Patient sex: F
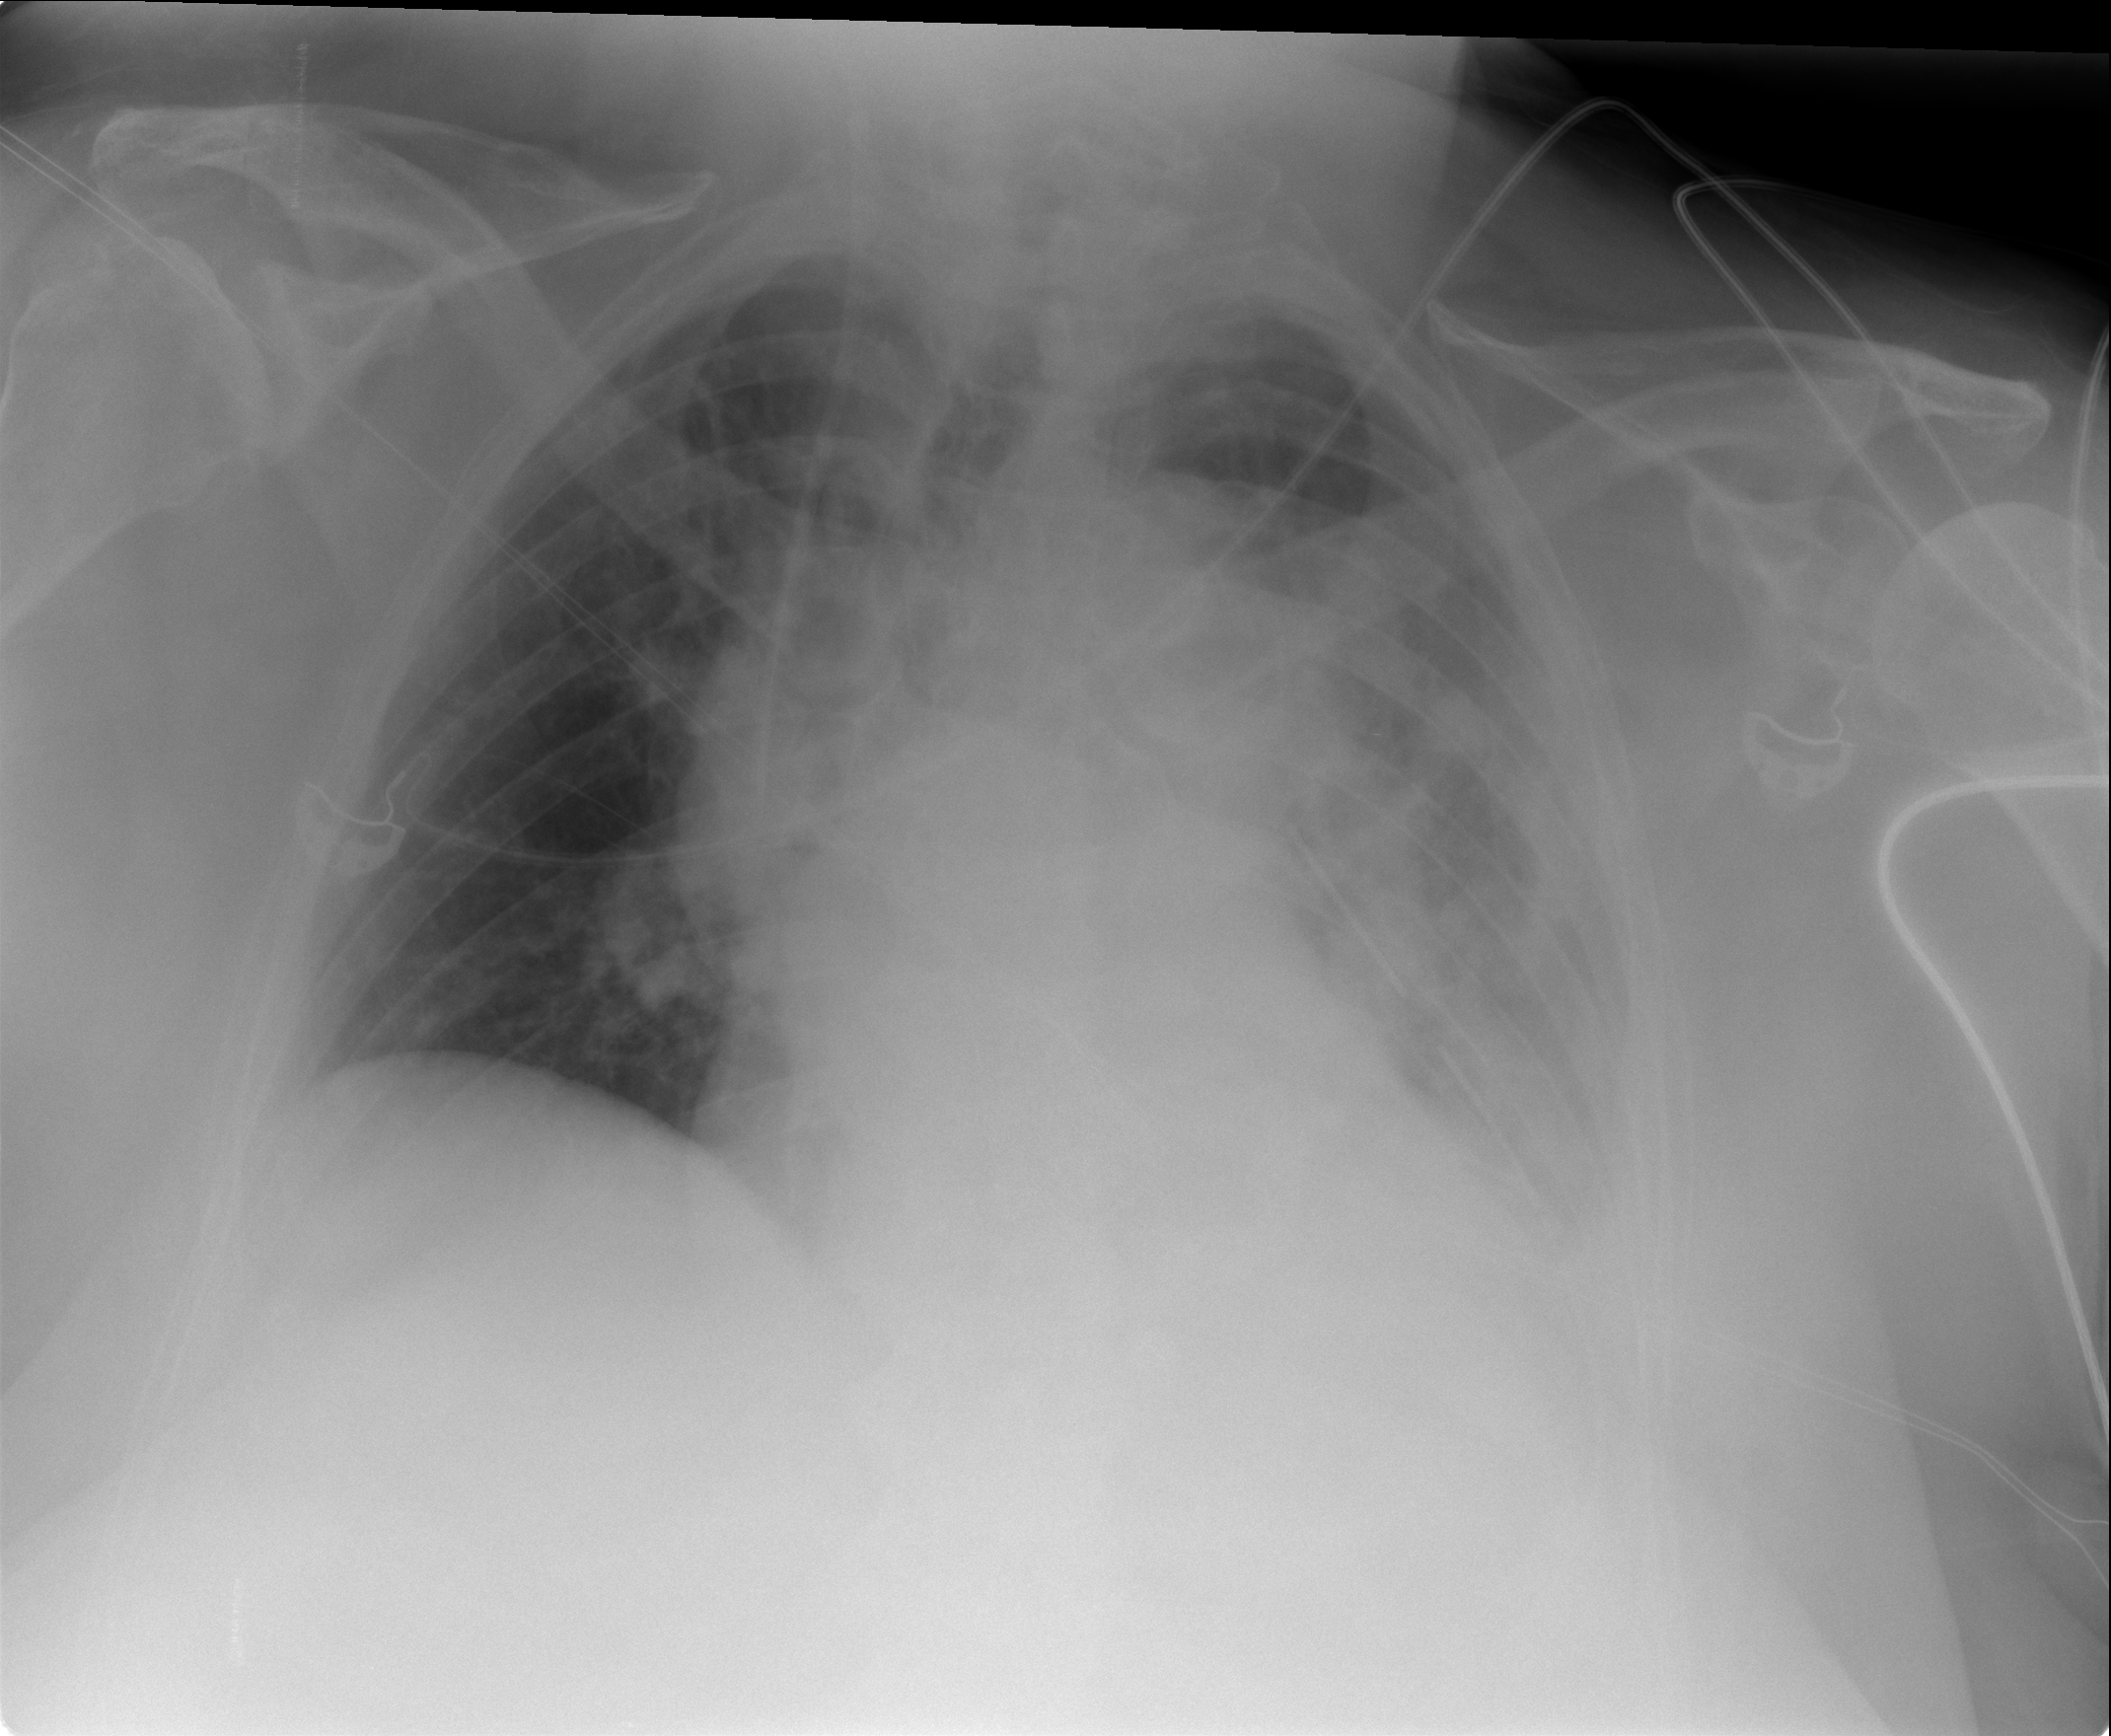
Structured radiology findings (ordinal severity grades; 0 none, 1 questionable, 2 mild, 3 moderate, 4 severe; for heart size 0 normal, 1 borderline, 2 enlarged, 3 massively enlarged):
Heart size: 2
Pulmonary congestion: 3
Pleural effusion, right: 0
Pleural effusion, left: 2
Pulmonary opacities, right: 1
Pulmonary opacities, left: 4
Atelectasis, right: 0
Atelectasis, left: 3